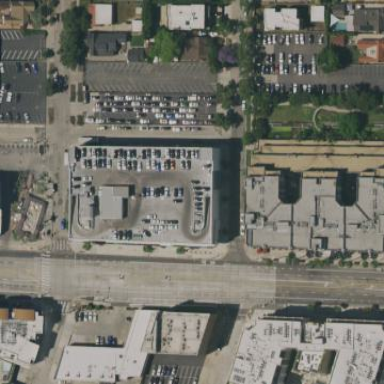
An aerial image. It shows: Commercial building.